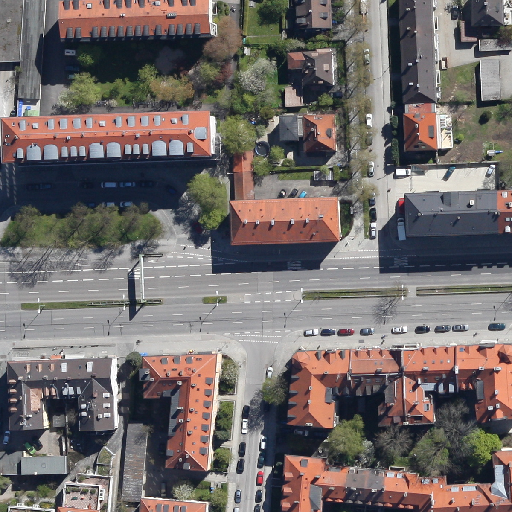
Referring expression: sidewalk along with tree